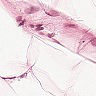
Metastatic tissue present: no